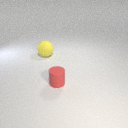
large yellow rubber sphere behind small red rubber cylinder